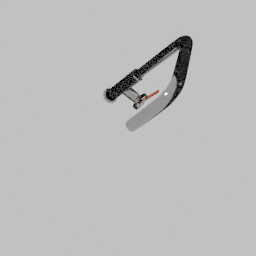
Label: appliances